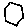
Label: hexagon